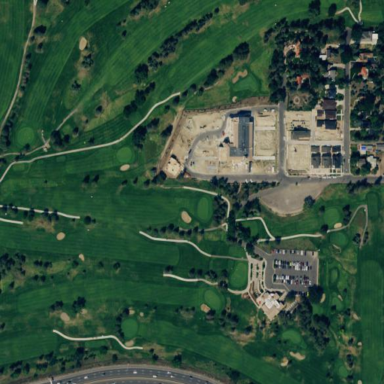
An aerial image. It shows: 18-hole golf course classified as leisure land.